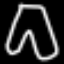
Label: pants